Platform: macOS
Application: Arc Browser
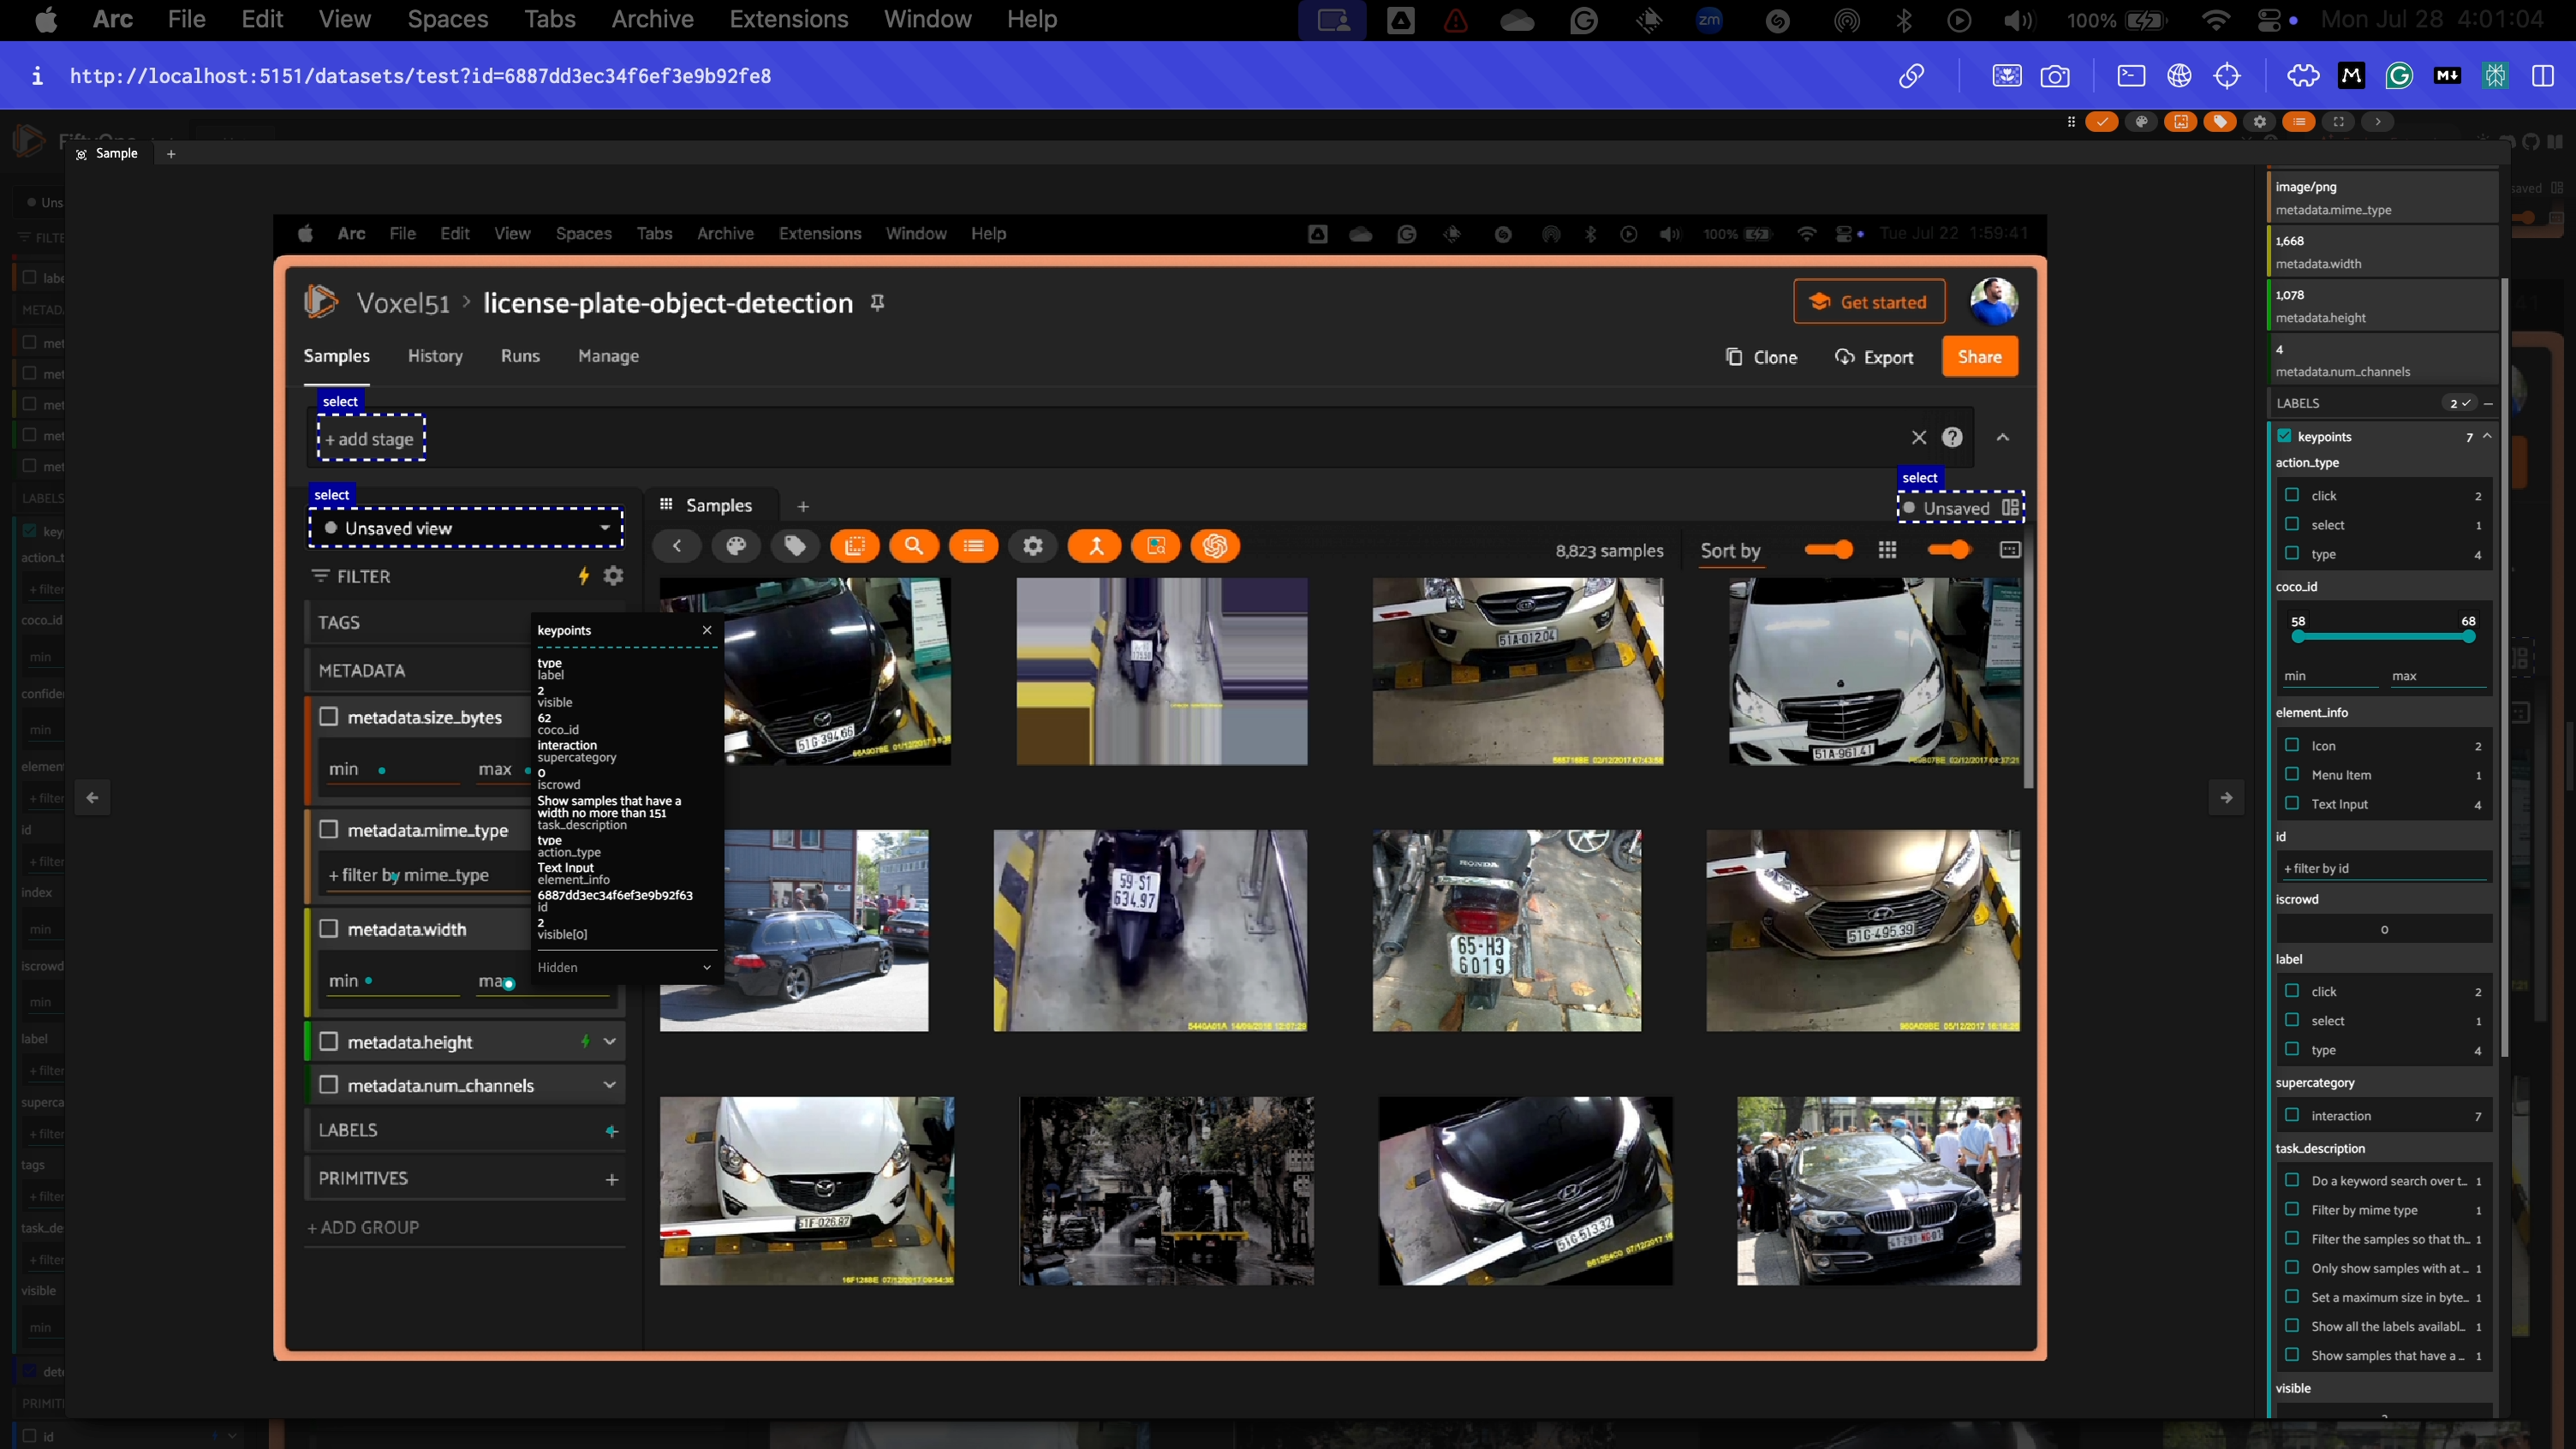
task_description: Navigate to the previous sample
action_type: click
element_info: Icon

task_description: Navigate to the next sample
action_type: click
element_info: Icon

task_description: Clear all labels from the sample modal
action_type: click
element_info: Icon

task_description: How many keypoints are on this sample?
action_type: hover
element_info: Text

task_description: Show only keypoints with action_type of click on this sample
action_type: click
element_info: Checkbox

task_description: Show only keypoints with action_type of select on this sample
action_type: click
element_info: Checkbox

task_description: Show only keypoints with action_type of type on this sample
action_type: click
element_info: Checkbox

task_description: Show only keypoints with element_info value of Icon on this sample
action_type: click
element_info: Checkbox

task_description: Show only keypoints with element_info value of Menu Item on this sample
action_type: click
element_info: Checkbox

task_description: Show only keypoints with element_info value of Text Input on this sample
action_type: click
element_info: Checkbox

task_description: Hide the sidebar from the sample modal
action_type: click
element_info: Icon

task_description: How many keypoints have a label value of click on this sample?
action_type: hover
element_info: Text

task_description: How many keypoints have a element_info value of Icon on this sample?
action_type: hover
element_info: Text